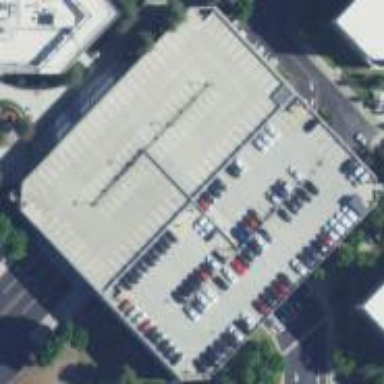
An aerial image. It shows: Commercial building with parking lot.